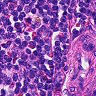
Metastatic tissue present: no